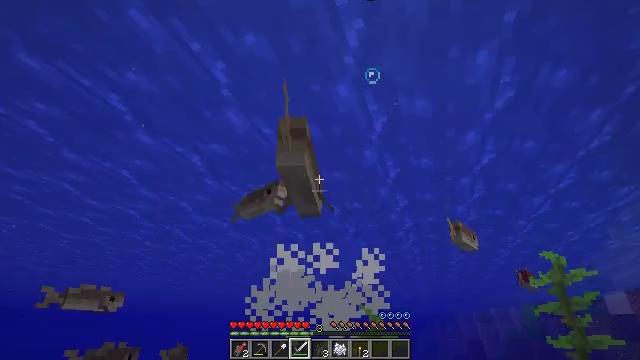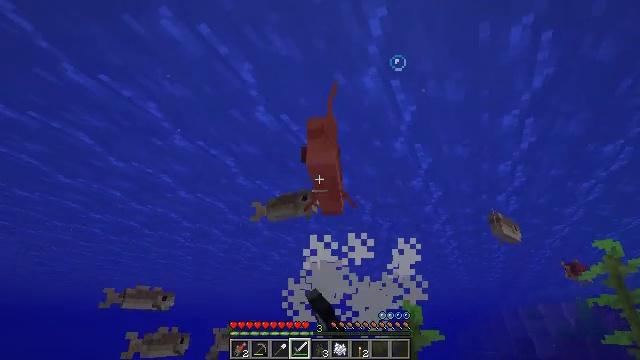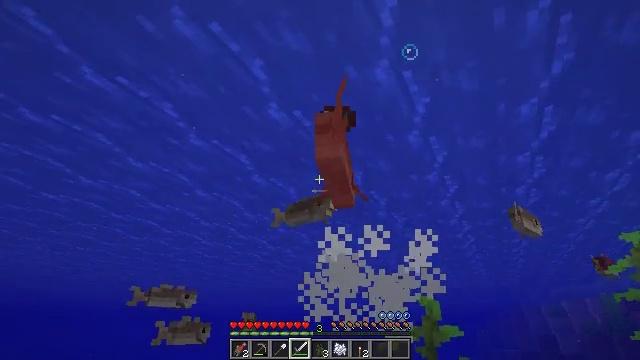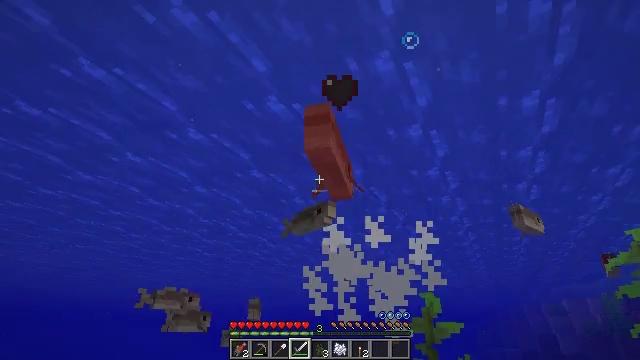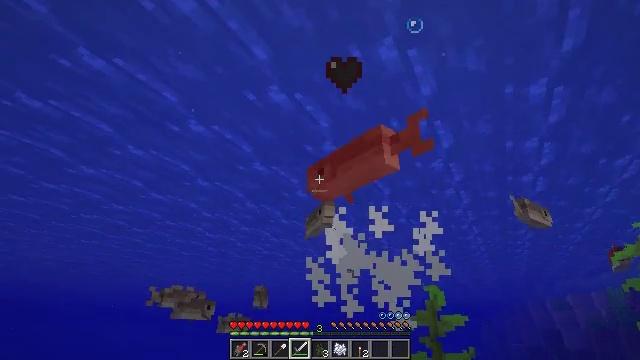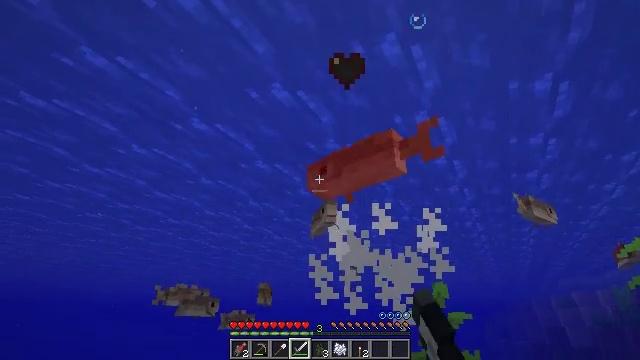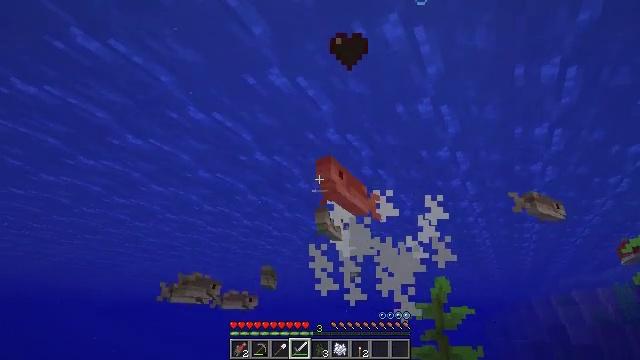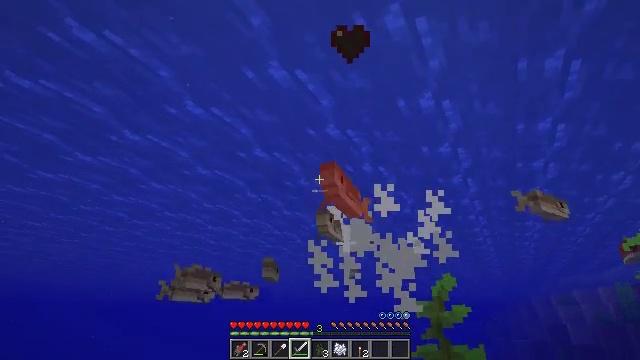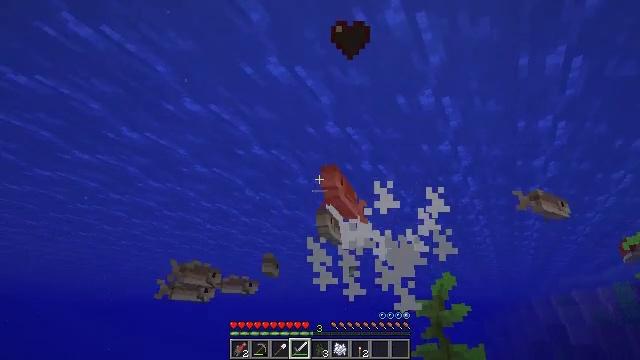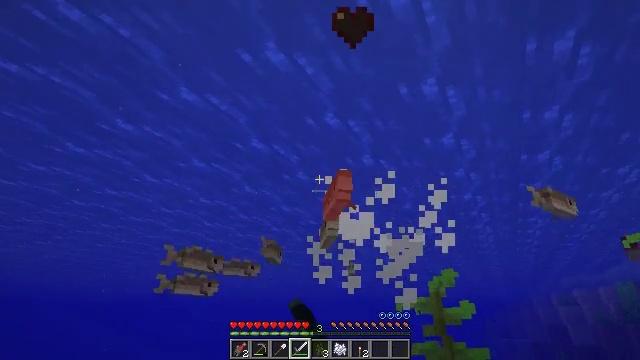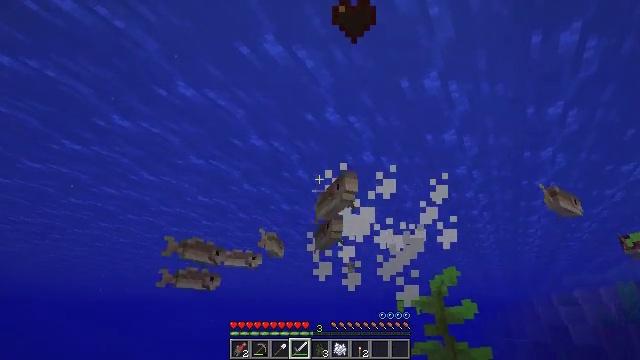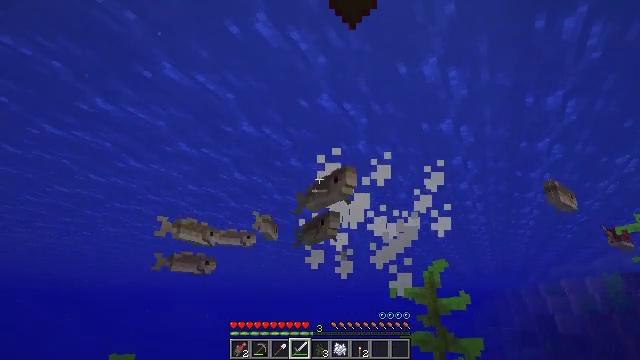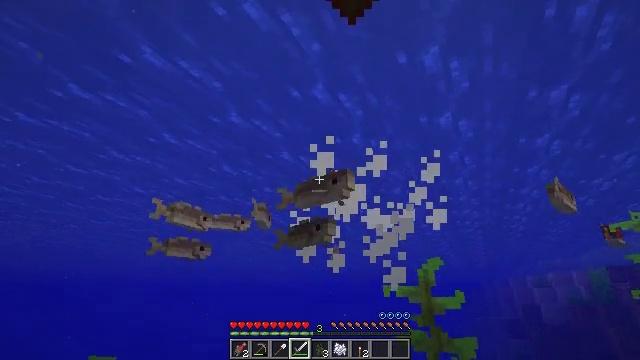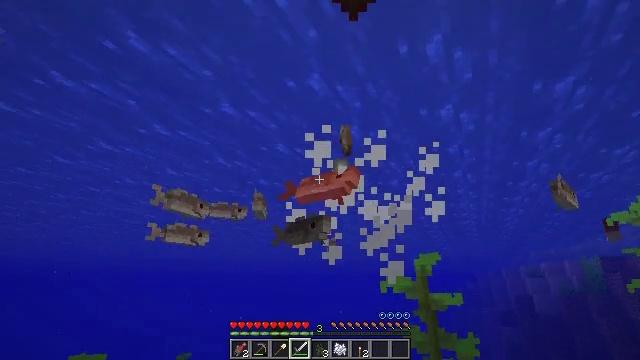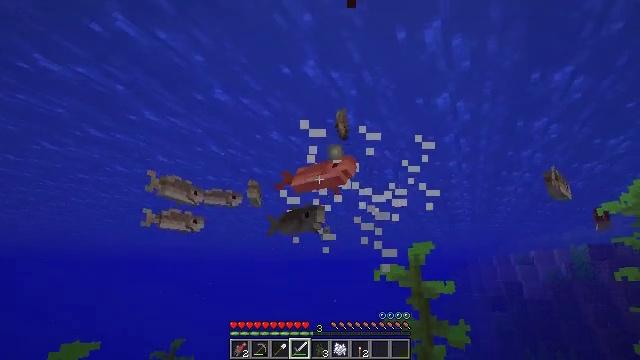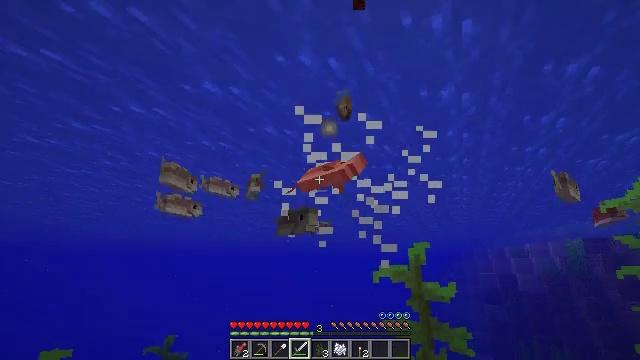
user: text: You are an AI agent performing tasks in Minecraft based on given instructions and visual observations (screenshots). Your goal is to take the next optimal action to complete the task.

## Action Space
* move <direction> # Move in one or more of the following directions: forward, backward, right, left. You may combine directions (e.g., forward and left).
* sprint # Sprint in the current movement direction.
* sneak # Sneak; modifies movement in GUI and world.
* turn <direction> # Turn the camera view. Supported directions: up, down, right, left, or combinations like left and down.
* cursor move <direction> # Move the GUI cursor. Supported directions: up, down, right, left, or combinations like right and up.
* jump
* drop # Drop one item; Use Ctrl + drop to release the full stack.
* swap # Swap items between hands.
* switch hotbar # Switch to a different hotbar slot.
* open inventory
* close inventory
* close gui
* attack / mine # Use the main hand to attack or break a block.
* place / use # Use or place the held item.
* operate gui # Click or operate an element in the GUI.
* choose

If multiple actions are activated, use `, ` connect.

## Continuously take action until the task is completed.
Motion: motion action
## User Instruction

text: Kill the cod.
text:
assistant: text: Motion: turn left, attack / mine
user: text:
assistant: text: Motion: move forward, turn left, attack / mine
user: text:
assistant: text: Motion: move forward
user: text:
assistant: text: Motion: move forward, attack / mine
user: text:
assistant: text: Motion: move forward, attack / mine
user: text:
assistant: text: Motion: move forward
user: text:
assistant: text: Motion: move forward
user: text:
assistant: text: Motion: move forward, attack / mine
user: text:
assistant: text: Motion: move forward, attack / mine
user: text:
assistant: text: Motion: move forward, attack / mine, jump
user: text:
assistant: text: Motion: move forward, turn right and down, jump
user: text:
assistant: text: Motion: move forward, turn right and down, attack / mine, jump
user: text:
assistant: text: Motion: move forward, turn down, attack / mine, jump
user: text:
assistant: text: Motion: move forward, turn right and down, attack / mine
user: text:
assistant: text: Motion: move forward, turn down, attack / mine
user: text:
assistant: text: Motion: move forward
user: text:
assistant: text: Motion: move forward, attack / mine
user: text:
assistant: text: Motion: move forward, attack / mine
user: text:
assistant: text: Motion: move forward, attack / mine
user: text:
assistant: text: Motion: move forward, attack / mine
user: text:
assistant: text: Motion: move forward
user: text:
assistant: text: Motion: move forward, attack / mine
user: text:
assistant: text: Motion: move forward, attack / mine
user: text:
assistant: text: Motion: move forward, attack / mine
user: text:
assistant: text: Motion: move forward
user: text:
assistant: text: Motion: move forward, turn down
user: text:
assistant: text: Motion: move forward, turn left and down
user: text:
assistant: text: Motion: move forward, turn left, attack / mine
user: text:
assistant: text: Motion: move forward, attack / mine
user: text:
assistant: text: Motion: move forward, turn left and down, attack / mine